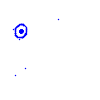
Particle: pion